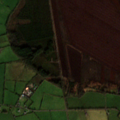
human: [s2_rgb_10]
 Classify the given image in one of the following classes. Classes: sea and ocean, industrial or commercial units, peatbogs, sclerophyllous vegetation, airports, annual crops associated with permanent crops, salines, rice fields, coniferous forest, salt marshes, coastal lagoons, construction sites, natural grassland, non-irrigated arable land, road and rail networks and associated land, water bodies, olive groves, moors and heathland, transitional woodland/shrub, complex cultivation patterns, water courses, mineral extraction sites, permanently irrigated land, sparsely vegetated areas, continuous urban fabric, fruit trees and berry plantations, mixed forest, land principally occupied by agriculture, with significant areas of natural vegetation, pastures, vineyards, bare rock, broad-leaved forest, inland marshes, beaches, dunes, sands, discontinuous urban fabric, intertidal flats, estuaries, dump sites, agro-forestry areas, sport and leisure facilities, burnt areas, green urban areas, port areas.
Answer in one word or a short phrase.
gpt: pastures, transitional woodland/shrub, peatbogs